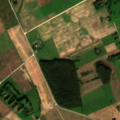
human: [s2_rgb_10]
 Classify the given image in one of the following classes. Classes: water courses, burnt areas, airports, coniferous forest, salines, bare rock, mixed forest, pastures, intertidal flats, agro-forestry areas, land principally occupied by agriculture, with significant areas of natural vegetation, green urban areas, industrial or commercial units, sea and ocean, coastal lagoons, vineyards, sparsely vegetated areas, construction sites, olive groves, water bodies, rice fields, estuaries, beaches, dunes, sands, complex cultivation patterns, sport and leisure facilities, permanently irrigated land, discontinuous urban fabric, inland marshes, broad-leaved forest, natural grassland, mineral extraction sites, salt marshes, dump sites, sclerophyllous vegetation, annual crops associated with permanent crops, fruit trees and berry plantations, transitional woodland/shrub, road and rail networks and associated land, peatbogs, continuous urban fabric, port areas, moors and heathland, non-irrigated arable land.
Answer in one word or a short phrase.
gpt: non-irrigated arable land, complex cultivation patterns, land principally occupied by agriculture, with significant areas of natural vegetation, broad-leaved forest